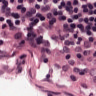
Metastatic tissue present: no